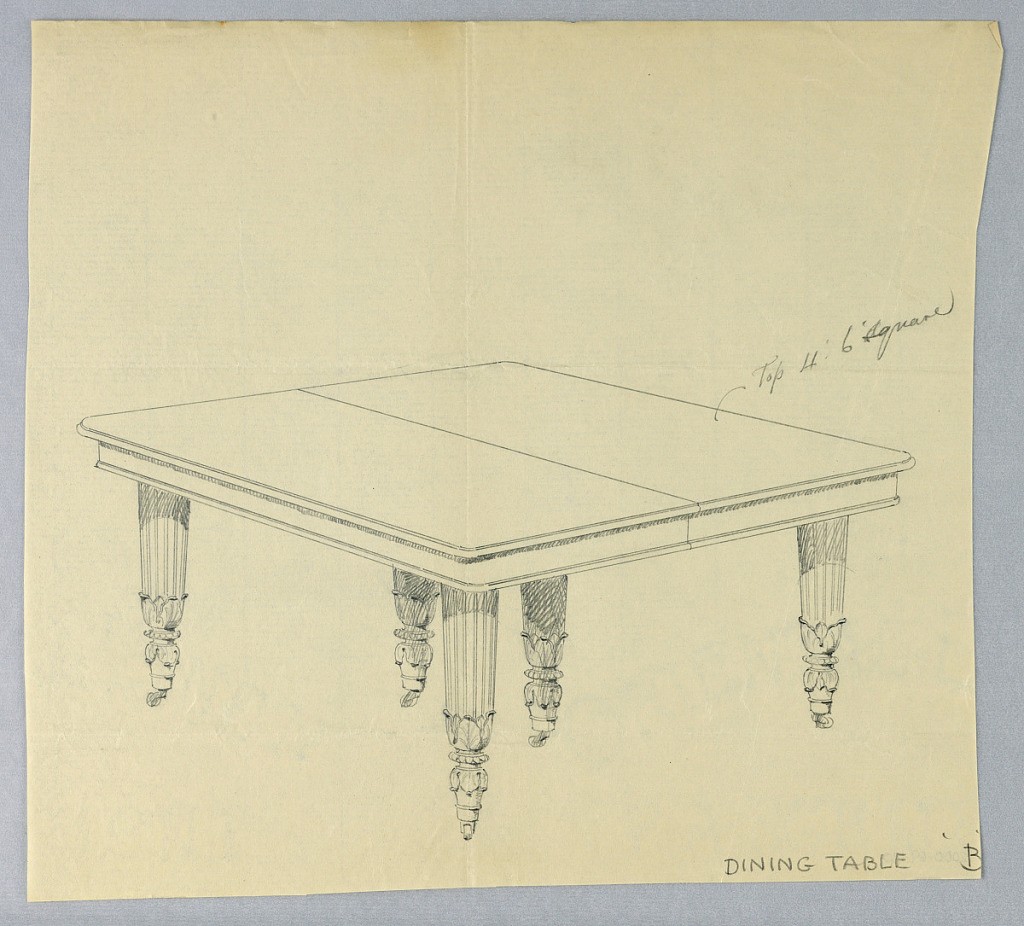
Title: Design for Rectangular Dining Table "B"
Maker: A.N. Davenport Co.
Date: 1900–05
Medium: Graphite on thin, cream paper
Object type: Drawing
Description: Rectangular molded and beaded table top with a dividing stretcher running across center is raised on six fluted tapering legs on casters decorated with carved water-leaf motifs at bottom.